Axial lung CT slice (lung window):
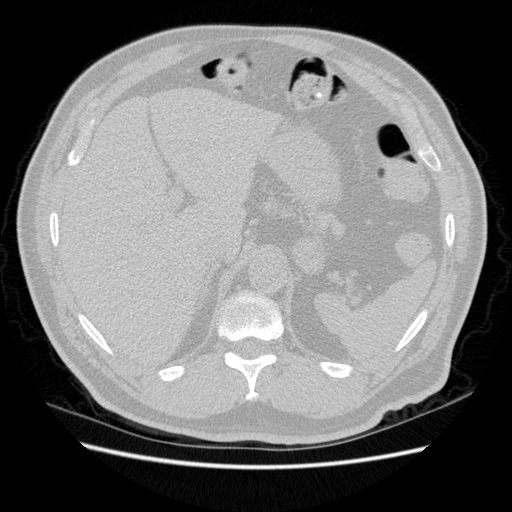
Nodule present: no